Interaction volume radius: 5 \u00c5
Interaction volume height: 30 \u00c5
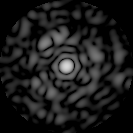
Disorder parameter: 0.8457